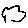
Label: cloud